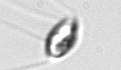
Label: Chaetoceros